Field crop: tomato
Growth stage: 1
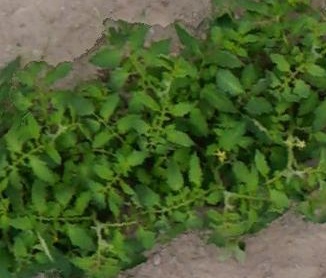
Species: tomato